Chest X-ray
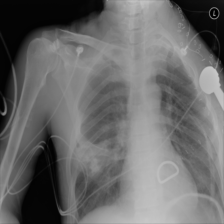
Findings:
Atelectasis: negative
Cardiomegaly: negative
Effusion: negative
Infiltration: negative
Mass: positive
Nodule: negative
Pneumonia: negative
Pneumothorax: negative
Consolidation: negative
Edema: negative
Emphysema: positive
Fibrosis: negative
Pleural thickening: negative
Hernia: negative